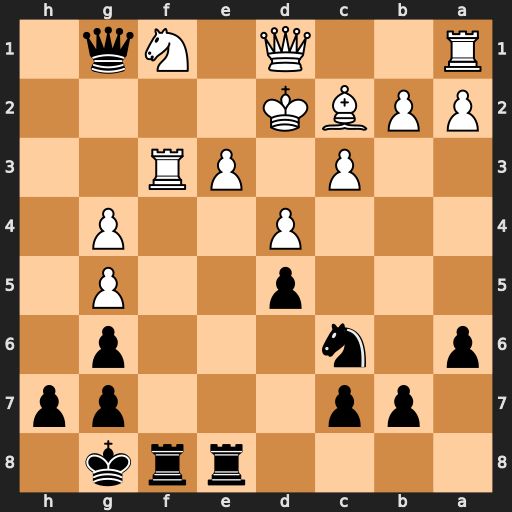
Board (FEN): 4rrk1/1pp3pp/p1n3p1/3p2P1/3P2P1/2P1PR2/PPBK4/R2Q1Nq1
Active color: b
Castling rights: -
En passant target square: -
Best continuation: Qg2+ Qe2 Qxf3 Qxf3 Rxf3